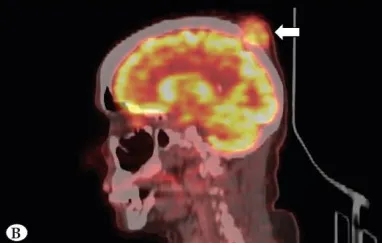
A,B) The coronal reformatted CT and PET-CT images of the head shows an FDG avid soft tissue mass in the scalp with lytic destructive changes in the skull and minimal intracranial extension.
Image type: radiology (pet)